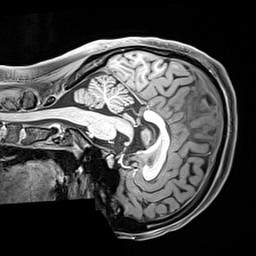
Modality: T1w
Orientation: sagittal
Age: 20
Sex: female
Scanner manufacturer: siemens
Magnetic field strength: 3 T
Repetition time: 2.4 s
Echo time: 0.00217 s